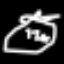
Label: clock